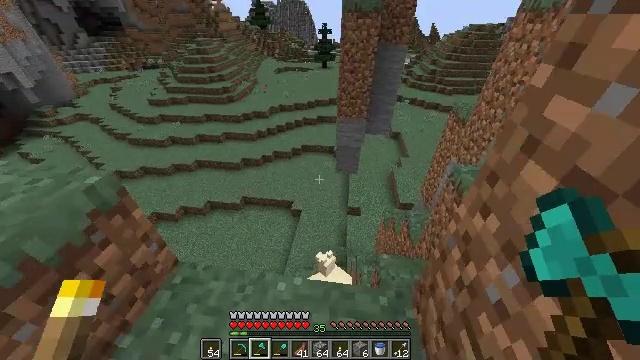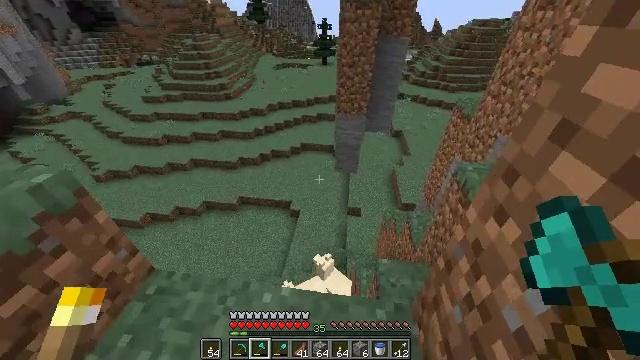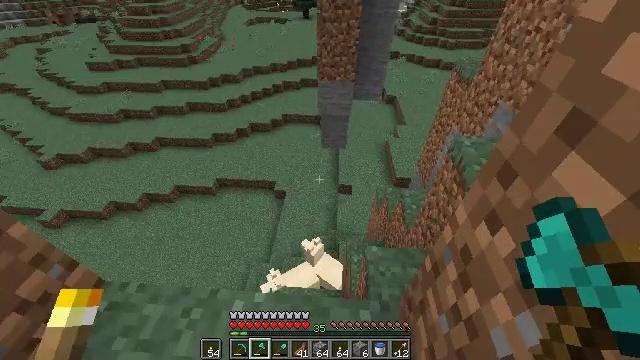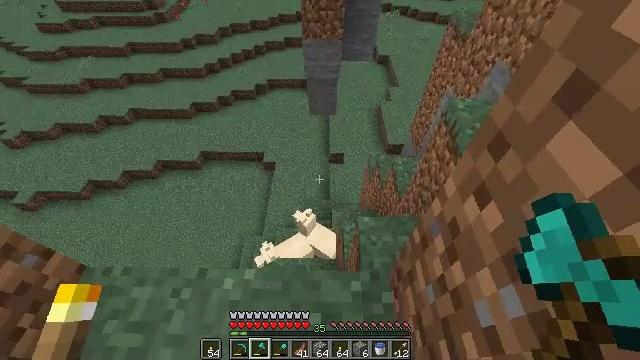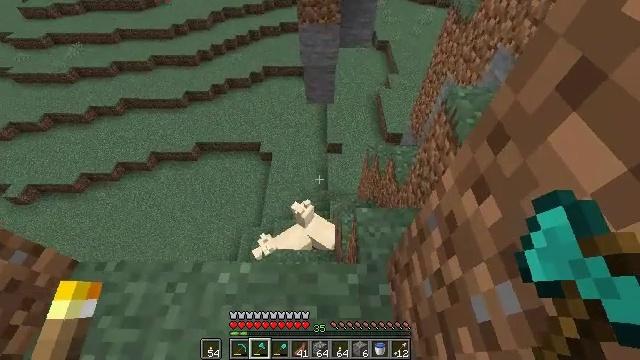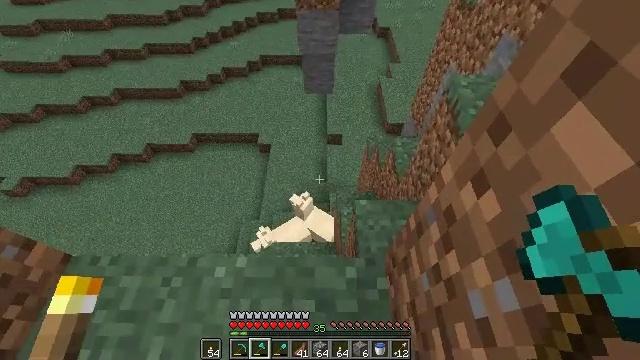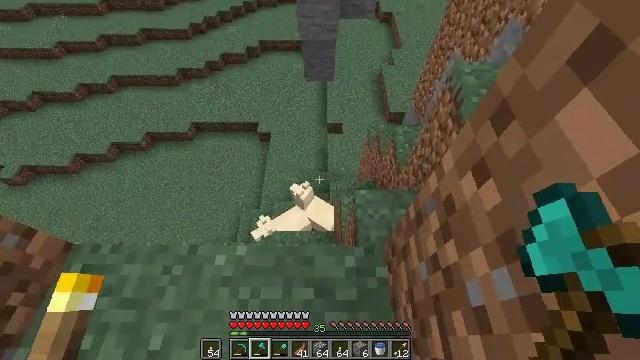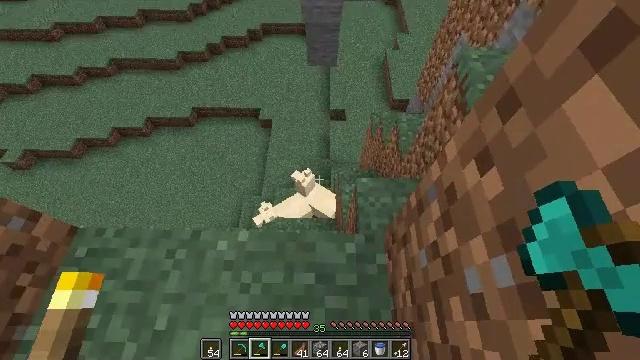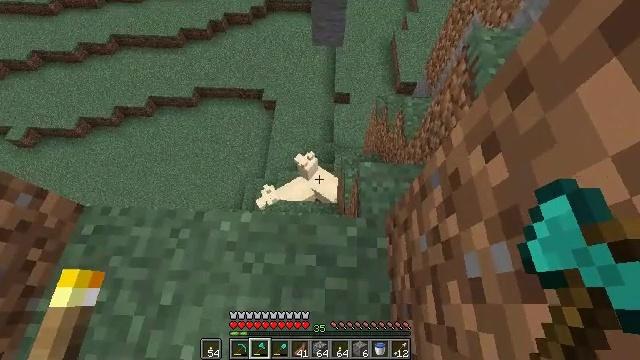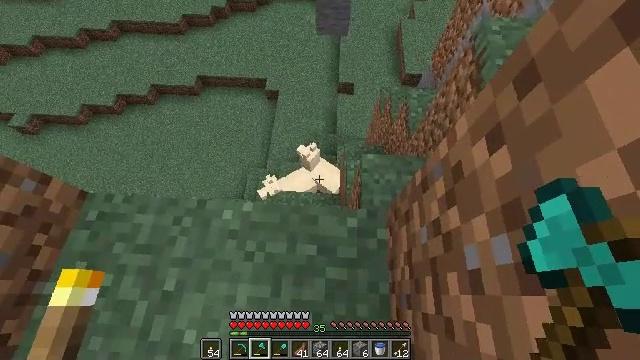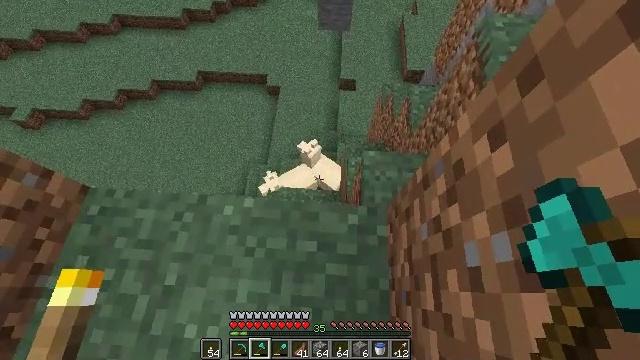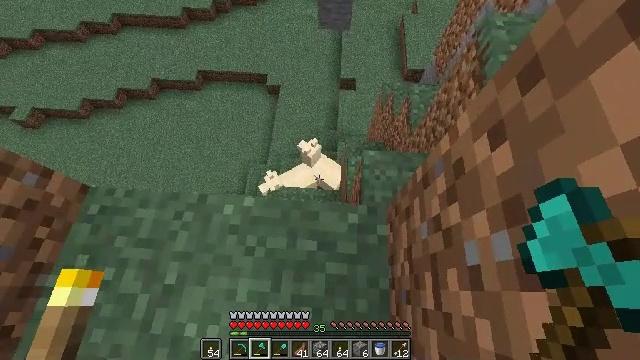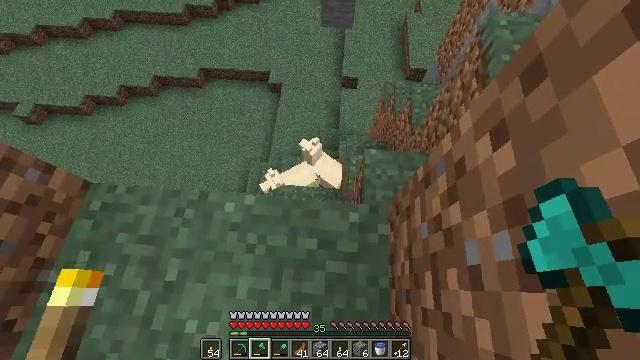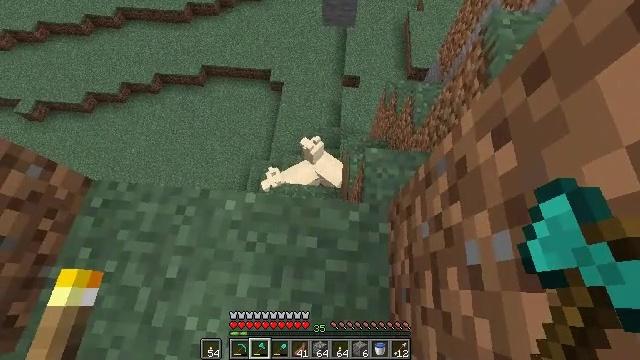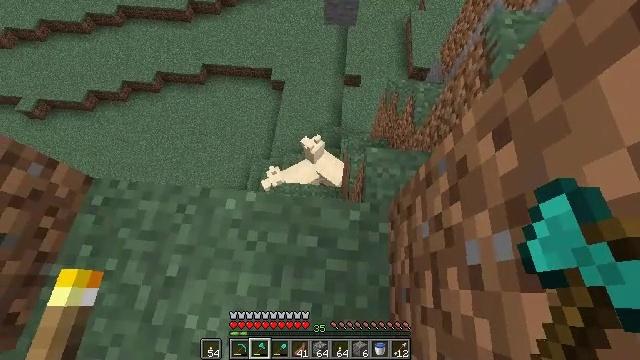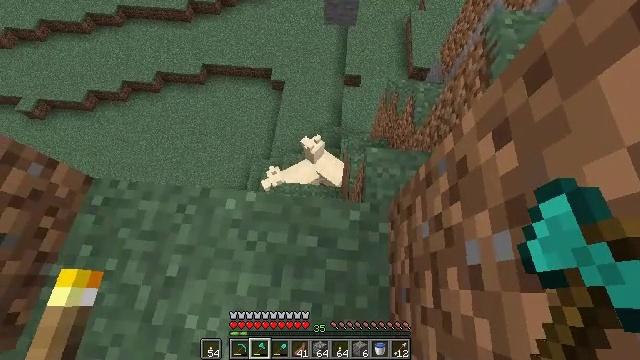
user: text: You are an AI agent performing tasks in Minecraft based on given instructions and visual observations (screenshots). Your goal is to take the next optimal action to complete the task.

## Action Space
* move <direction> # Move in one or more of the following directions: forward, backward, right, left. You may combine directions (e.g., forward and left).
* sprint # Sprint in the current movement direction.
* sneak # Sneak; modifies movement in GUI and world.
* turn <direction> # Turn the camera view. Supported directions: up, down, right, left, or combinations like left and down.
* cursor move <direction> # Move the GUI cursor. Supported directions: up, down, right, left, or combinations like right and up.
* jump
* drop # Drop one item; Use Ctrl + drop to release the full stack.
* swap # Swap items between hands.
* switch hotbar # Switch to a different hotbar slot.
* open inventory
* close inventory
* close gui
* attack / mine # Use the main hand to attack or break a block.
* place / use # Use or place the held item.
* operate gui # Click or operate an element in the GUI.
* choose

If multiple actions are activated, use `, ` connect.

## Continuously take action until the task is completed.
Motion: motion action
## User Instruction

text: Gather oak leaves by attacking.
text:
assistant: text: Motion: no_op
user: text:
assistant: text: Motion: turn right and down
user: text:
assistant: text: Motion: turn right and down
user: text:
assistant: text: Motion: turn down
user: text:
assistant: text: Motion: turn down
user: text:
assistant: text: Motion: turn down
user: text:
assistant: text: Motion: turn down
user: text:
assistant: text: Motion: turn left and down
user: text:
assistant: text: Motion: turn left and down
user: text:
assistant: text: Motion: no_op
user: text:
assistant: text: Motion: no_op
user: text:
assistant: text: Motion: no_op
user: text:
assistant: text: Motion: no_op
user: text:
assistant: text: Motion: no_op
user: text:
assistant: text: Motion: no_op
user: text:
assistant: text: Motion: no_op
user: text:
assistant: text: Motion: jump
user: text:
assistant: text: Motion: jump
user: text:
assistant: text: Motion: move forward, jump
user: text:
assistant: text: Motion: move forward
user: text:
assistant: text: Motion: move forward
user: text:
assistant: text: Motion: move forward
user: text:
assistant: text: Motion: move forward
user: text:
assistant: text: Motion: move forward
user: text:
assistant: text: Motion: move forward
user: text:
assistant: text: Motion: move forward
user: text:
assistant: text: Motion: move forward
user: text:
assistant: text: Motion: move forward
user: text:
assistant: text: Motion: move forward
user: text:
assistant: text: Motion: move forward